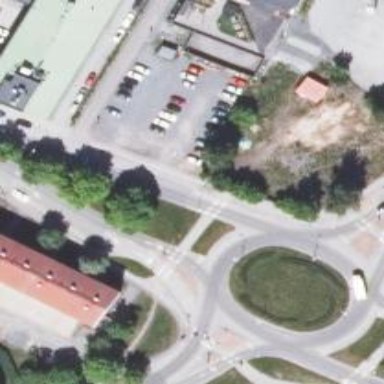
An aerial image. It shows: Secondary road made of asphalt leading to roundabout.